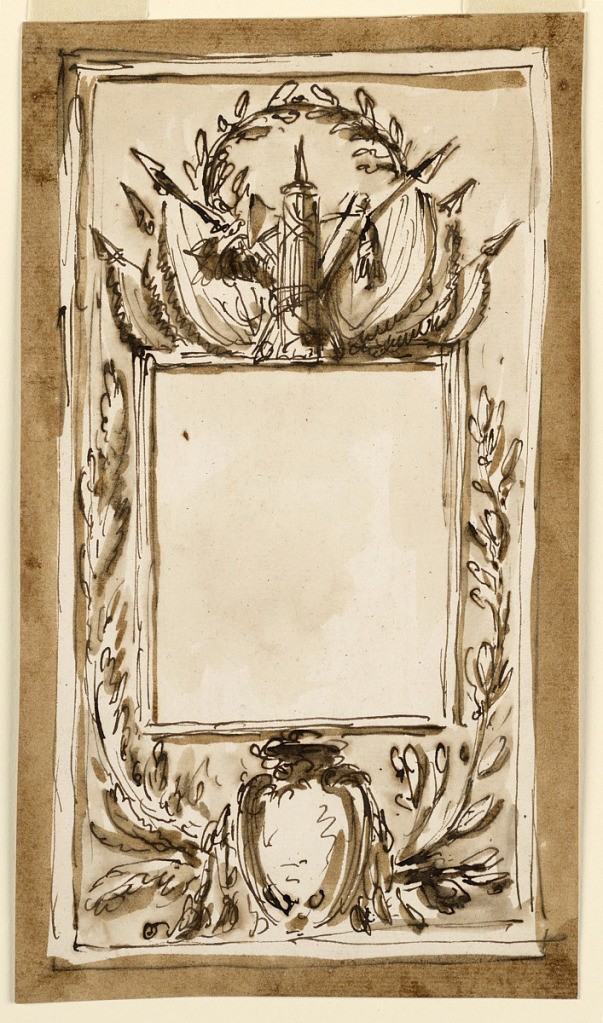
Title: Frame
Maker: Giuseppe Barberi, Italian, 1746–1809
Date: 1746–1809
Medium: Pen and brown ink, brush and brown wash on off-white laid paper
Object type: Drawing
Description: Frame.